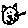
Label: cat